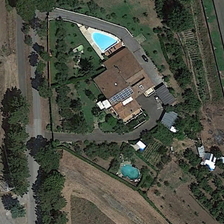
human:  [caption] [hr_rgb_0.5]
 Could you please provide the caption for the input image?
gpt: there are many residential areas next to the road .

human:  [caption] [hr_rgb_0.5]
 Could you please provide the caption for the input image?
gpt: a large number of trees are planted on both sides of the road .

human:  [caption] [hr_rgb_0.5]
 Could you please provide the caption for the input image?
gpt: a large number of trees are planted on both sides of the road .

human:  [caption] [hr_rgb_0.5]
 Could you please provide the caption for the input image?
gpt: there are many residential areas next to the road .

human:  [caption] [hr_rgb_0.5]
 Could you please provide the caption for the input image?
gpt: a large number of trees are planted on both sides of the road .